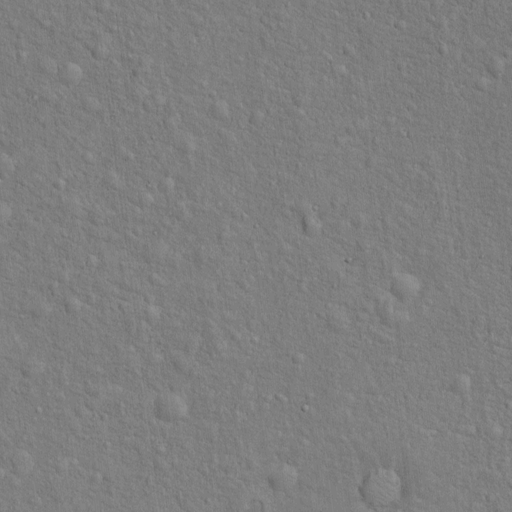
Classes present: Background